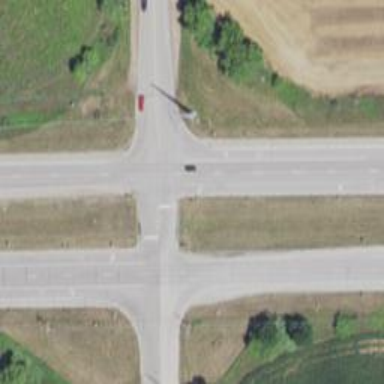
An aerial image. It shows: Stop road.